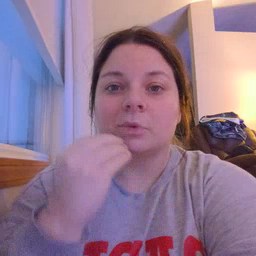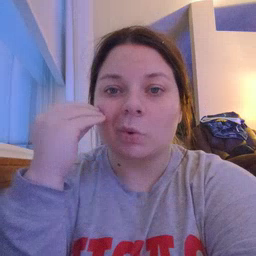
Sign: home